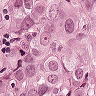
Metastatic tissue present: yes